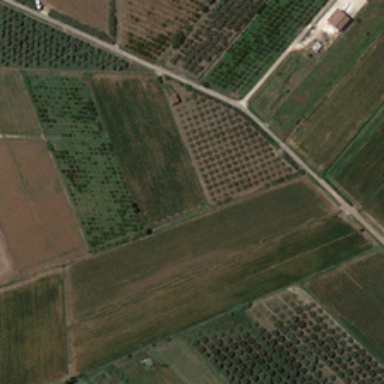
There is a highway in the farm .